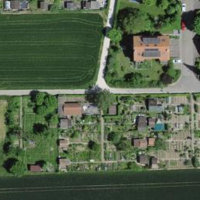
EUNIS habitat code: 25
Species observed at this site:
Eratigena atrica
Brassica napus